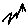
Label: zigzag